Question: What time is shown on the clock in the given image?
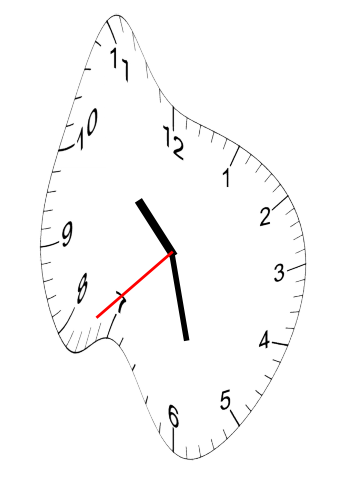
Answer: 10:27:38